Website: lowes
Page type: customer-info-address
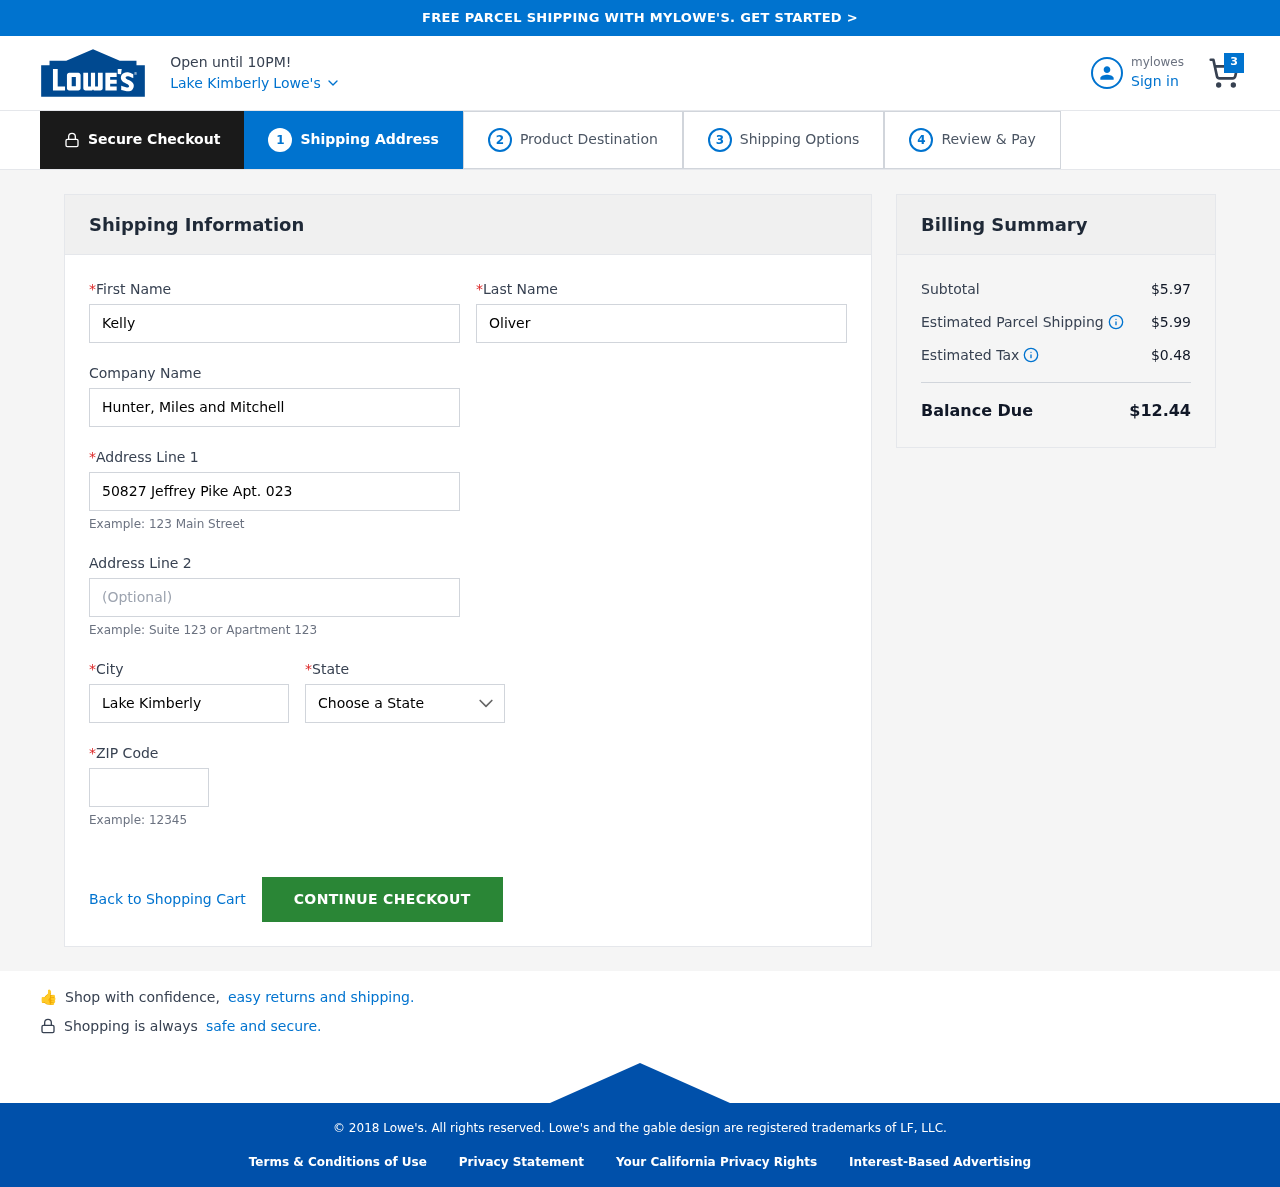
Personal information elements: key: PII_CITY
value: Lake Kimberly
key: PII_COMPANY
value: Hunter, Miles and Mitchell
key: PII_FIRSTNAME
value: Kelly
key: PII_LASTNAME
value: Oliver
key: PII_POSTCODE
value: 41201
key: PII_STATE
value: Florida
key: PII_STREET
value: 50827 Jeffrey Pike Apt. 023
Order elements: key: ORDER_NUM_ITEMS
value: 3
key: ORDER_SUBTOTAL
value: $5.97
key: ORDER_SHIPPING_COST
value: $5.99
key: ORDER_TAX
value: $0.48
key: ORDER_TOTAL
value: $12.44